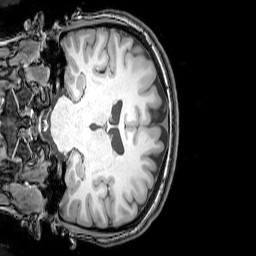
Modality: T1w
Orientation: coronal
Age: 20
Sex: female
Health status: healthy
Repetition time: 0.081 s
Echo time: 0.037 s